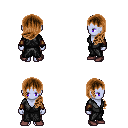
a pixel art fantasy rpg character, female body template, dark elf, purple skin, gray robe, gold greaves, brown left-swept hairstyle, leather bracers, maroon shoes, four views (front, back, left, right), 2x2 character sprite sheet, small pixel art, hard edges, no anti-aliasing